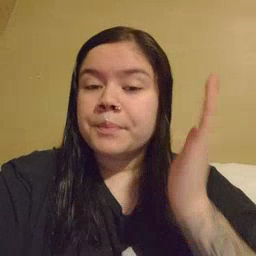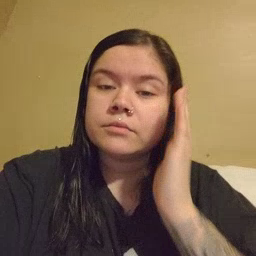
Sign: bed